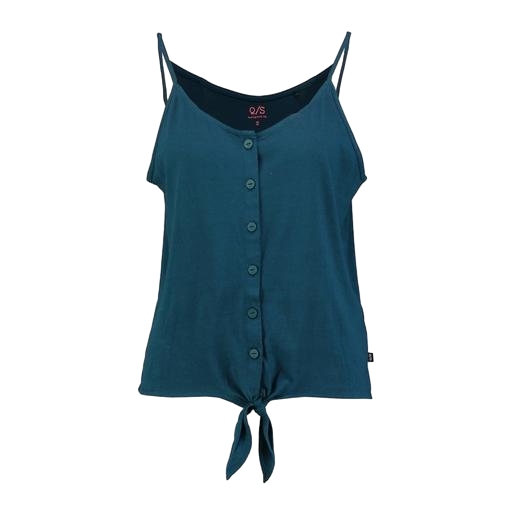
blue tie-front tank, teal tank top, green women's cami, white background